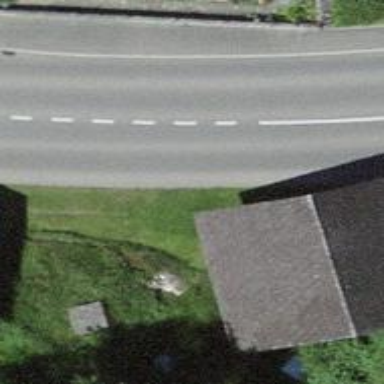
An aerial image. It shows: Rural barn.